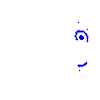
Particle: pion